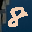
Label: 8